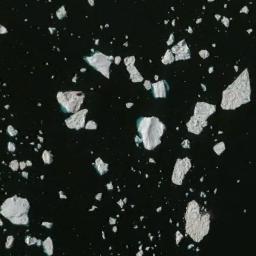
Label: sea_ice